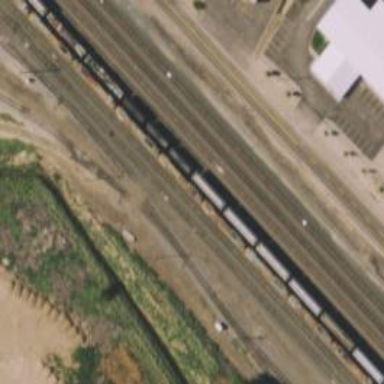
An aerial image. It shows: Railway yard in service.